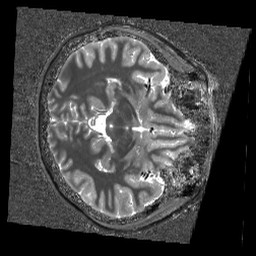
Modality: T1w
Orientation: axial